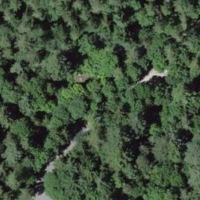
EUNIS habitat code: 44
Species observed at this site:
Corvus corone
Cyanistes caeruleus
Turdus philomelos
Chloris chloris
Troglodytes troglodytes
Passer domesticus
Regulus ignicapilla
Fringilla coelebs
Sylvia atricapilla
Carduelis carduelis
Turdus merula
Columba palumbus
Phylloscopus collybita
Parus major
Erithacus rubecula
Phoenicurus ochruros
Sitta europaea
Phylloscopus trochilus